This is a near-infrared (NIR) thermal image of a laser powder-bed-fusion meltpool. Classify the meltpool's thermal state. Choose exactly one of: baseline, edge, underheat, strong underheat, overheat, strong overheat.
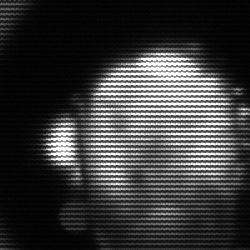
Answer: baseline